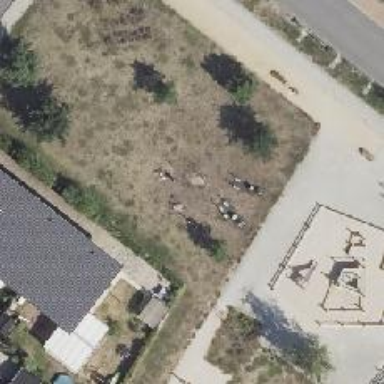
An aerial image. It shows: Fitness station in leisure land area.